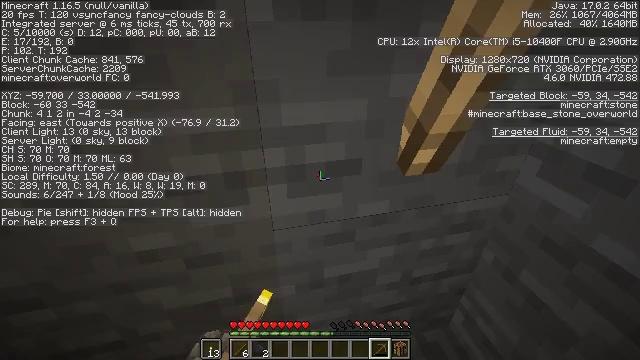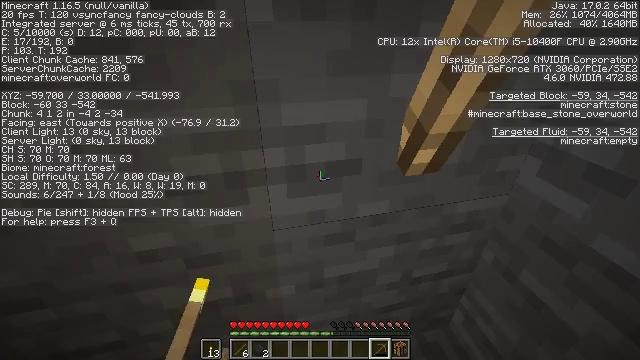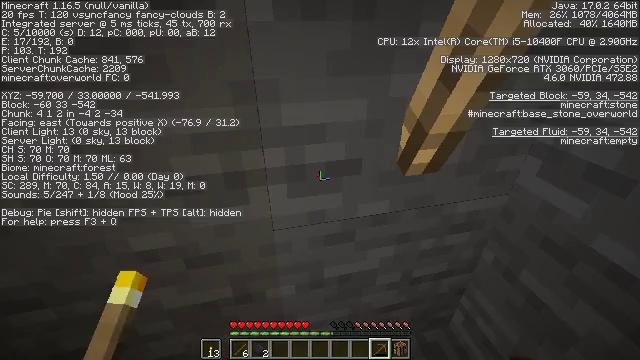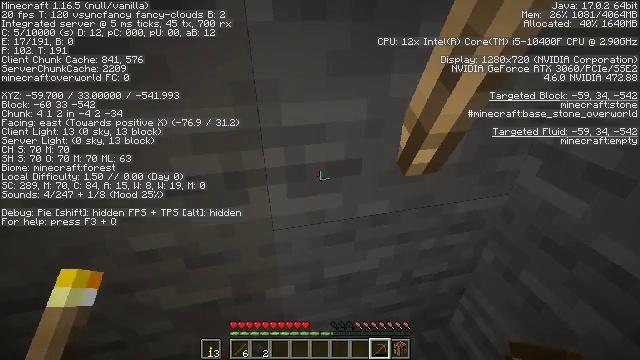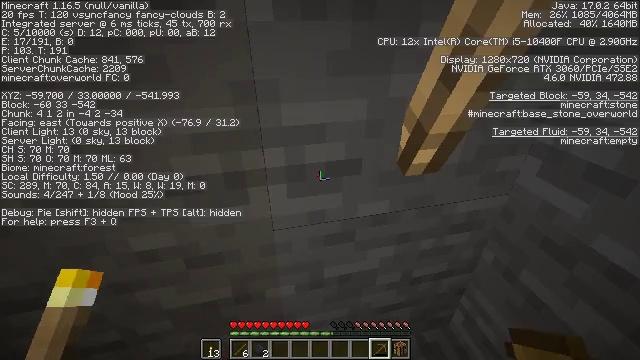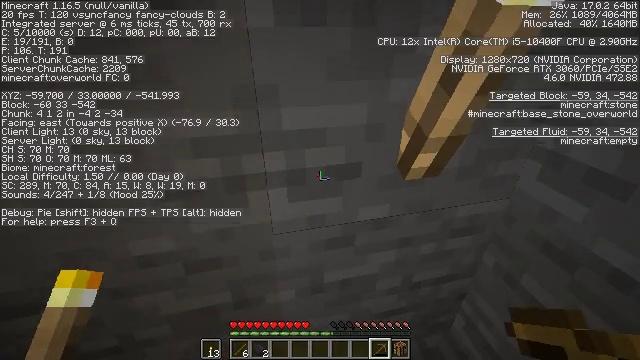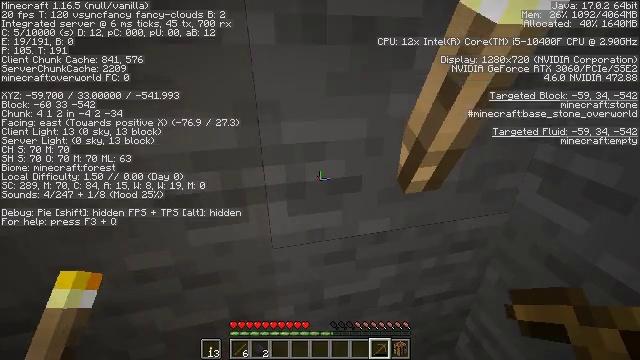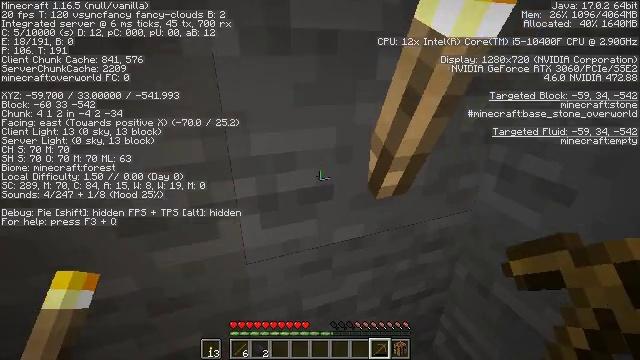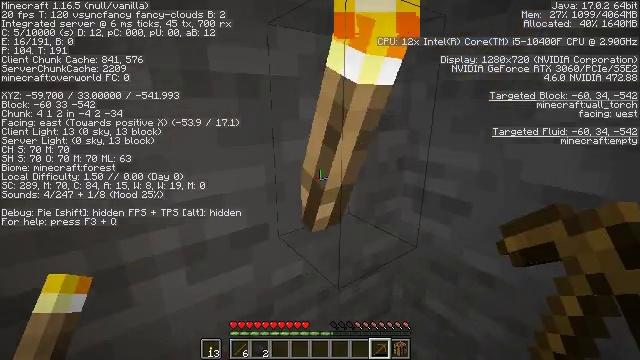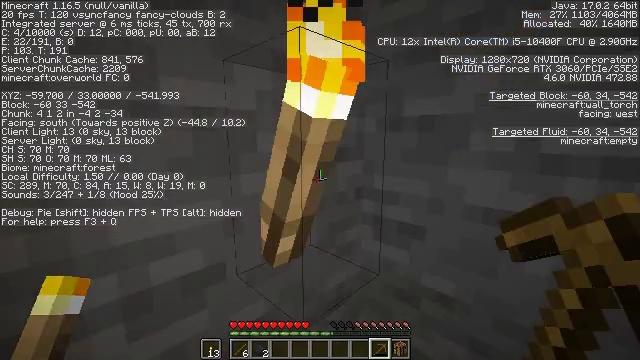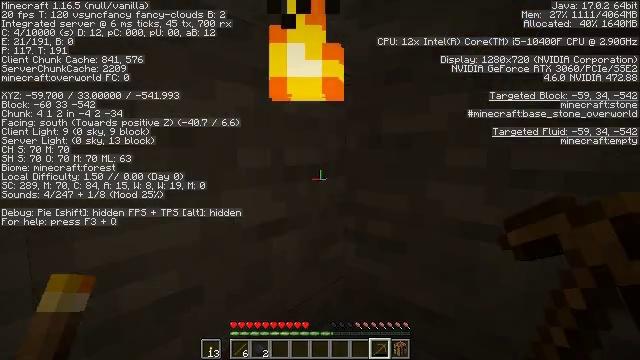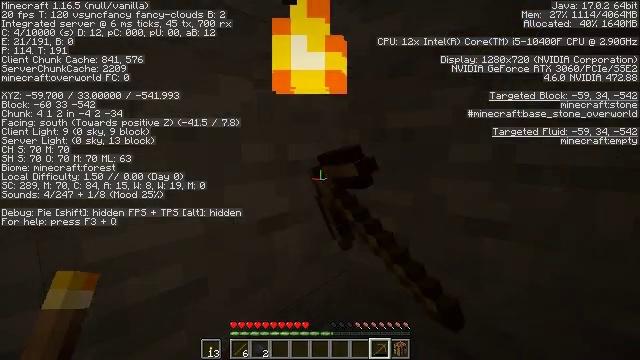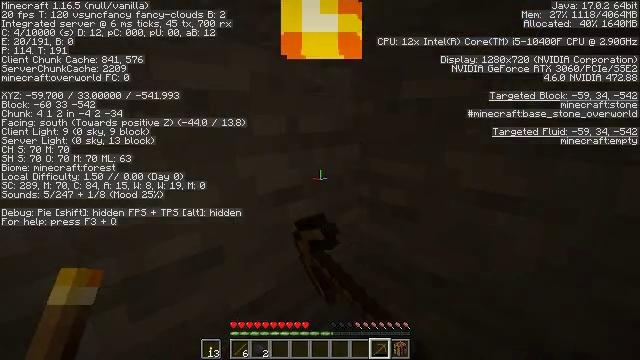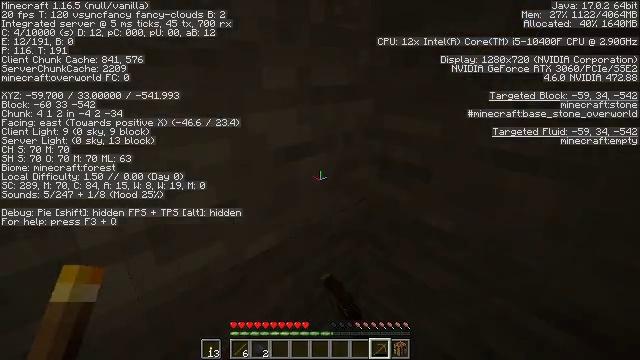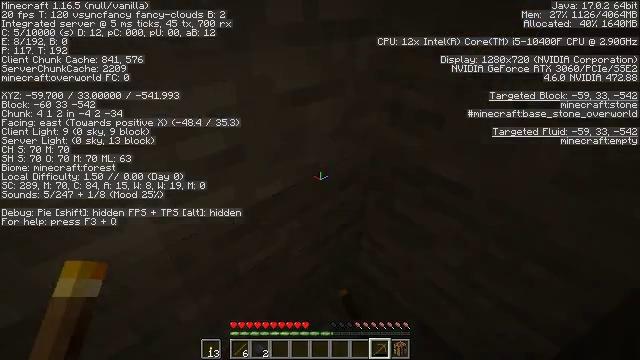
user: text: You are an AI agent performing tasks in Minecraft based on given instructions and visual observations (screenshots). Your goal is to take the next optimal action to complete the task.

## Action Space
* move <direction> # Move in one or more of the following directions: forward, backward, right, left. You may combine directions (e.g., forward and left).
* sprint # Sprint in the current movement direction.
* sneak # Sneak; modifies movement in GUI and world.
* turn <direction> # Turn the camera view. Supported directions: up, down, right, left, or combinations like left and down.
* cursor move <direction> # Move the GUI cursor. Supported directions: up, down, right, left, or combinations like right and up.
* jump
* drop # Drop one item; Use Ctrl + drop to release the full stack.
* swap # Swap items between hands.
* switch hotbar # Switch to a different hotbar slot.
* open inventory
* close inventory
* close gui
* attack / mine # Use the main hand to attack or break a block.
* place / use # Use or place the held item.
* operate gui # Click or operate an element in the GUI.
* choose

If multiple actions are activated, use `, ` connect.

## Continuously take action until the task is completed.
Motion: motion action
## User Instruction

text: Gather the wall torch from the wall.
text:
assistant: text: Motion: no_op
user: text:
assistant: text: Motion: no_op
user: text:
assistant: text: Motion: no_op
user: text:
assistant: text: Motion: no_op
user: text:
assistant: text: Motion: no_op
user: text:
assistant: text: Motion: turn up
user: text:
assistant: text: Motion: turn right and up
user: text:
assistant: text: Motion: turn right and up
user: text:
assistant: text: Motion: turn right and up
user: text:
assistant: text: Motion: turn right and up, attack / mine
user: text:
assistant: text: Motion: turn down, attack / mine
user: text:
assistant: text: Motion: turn left and down, attack / mine
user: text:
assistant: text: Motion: turn left and down
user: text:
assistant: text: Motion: turn left and down
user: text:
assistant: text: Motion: no_op